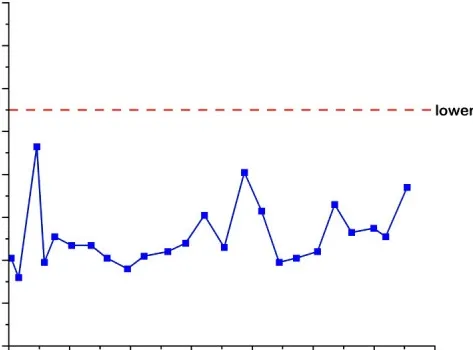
(B) Changes in lymphocyte numbers during CAR T-cell therapy.
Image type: pathology (masson_trichrome)